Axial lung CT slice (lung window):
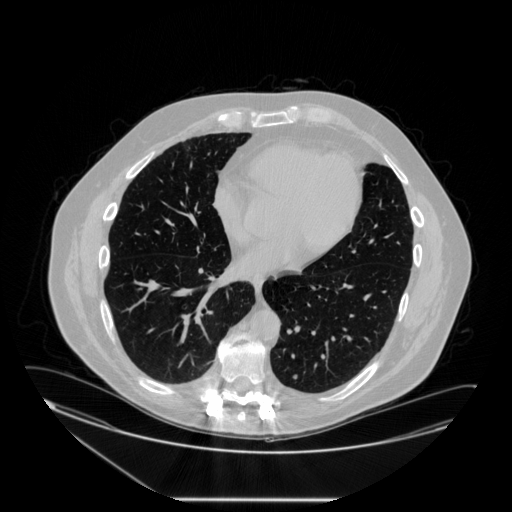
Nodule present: yes
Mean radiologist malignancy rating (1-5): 3